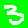
Digit: 3